Interaction volume radius: 10 \u00c5
Interaction volume height: 15 \u00c5
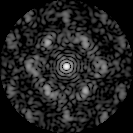
Disorder parameter: 0.6041